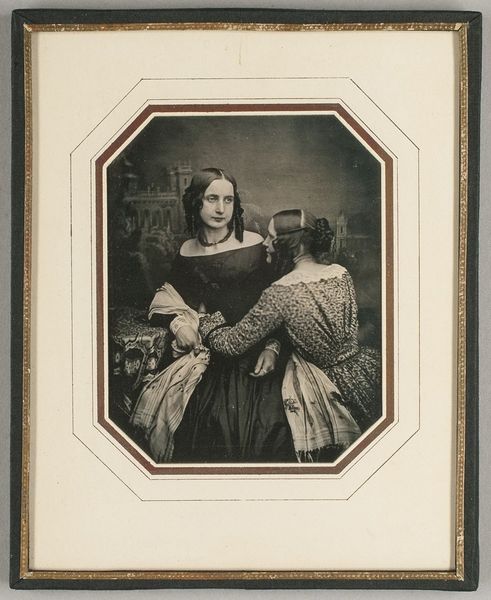
Titel: Anna Henriette Stelzner, geb. Reiners, mit ihrer Freundin Frau von Braunschweig, geb. Henrici
Künstler: Carl Ferdinand Stelzner
Standort: Hamburg
Institution: Museum für Kunst und Gewerbe Hamburg
Schlagwörter: frau, gesten, portrait, person, foto, fotografie, photographie, doppelbildnis, doppelportrait, photo, freundschaft, lichtbild, daguerreotypie, atelierfotografie, studiofotografie, historische, atelierphotographie, bildwerke, angewandte und bildende kunst, hessische systematik, porträt, persönlichkeit, armhaltungen, porträtfotografie, porträtphotographie, hüftbild, doppelporträt, rücken